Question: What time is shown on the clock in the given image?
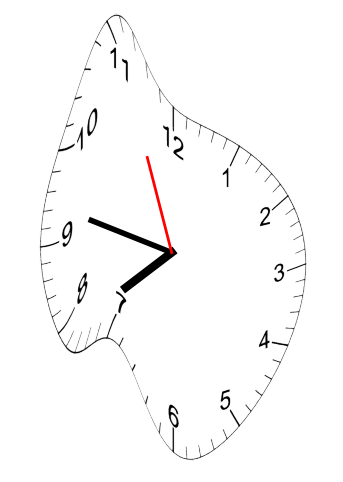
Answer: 07:46:56